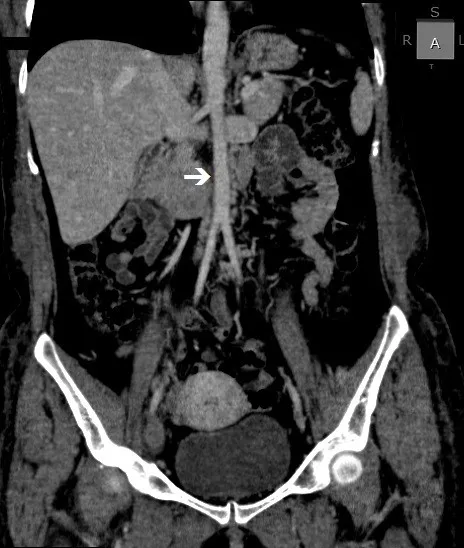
Venous angiotomography, coronal view, revealing agenesis of the infra-hepatic segment of the inferior vena cava. Note the abdominal aorta with no adjacent vascular structure (arrow).
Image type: radiology (ct)